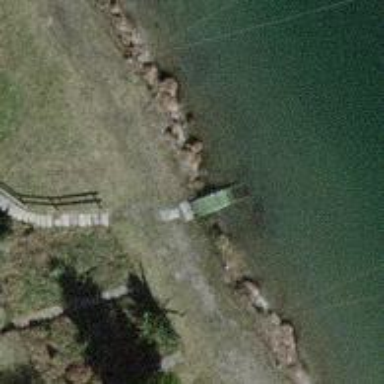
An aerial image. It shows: Man-made pier.